Question: Couple of times a day I get this, usually when typing in a browser() statement while debugging.

It repeats a whole bunch of brackets, when I only typed a pair. Usually I very quickly type "browser() :w " (without the quotes) so that I can save and go back to my R environment, and it pauses for a second, and then sticks all these brackets in. It's not really a problem, a quick Undo takes it out, just wondering why it does this. Am I moving too fast for Vim (touch typist).
I'm using Vim 7.3 on Windows 7. Does this on more than one machine. In all cases I'm also mapping caps lock to escape using sharpkeys, I don't know if that might be a factor. Anybody seeing this? Any remedy?
Thanks.
For completeness, here is my vimrc file:
'''
colorscheme clarity
syntax enable
set guifont=Consolas:h10:cANSI
set number
set tabstop=4
set shiftwidth=4
set softtabstop=4
set expandtab
set autoindent
set smarttab
set backspace=indent,eol,start
set nocompatible
set expandtab
filetype plugin on
filetype indent on
set ruler
set cursorline
set noerrorbells
set visualbell
"set guioptions-=m
set guioptions-=T
'''
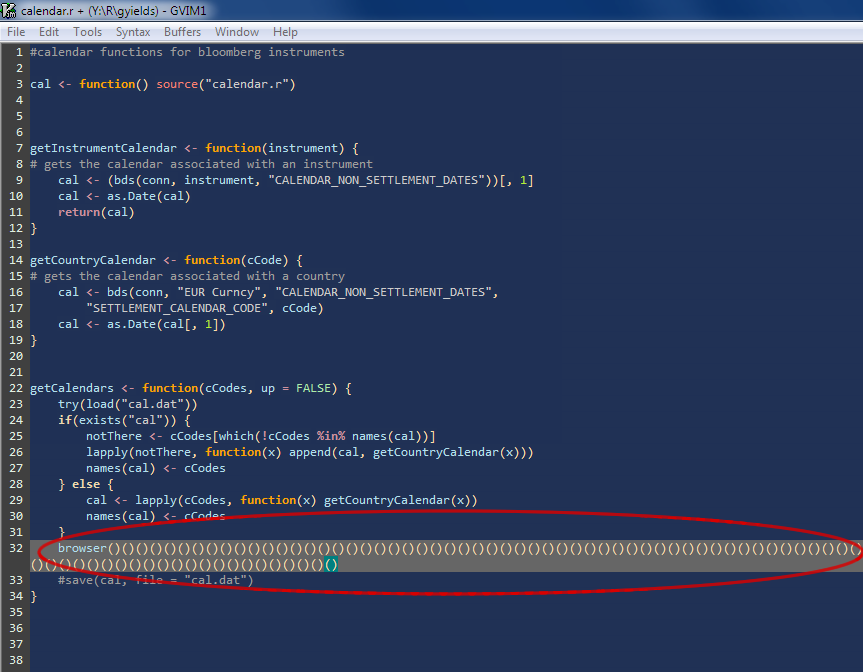
Answer: I am guessing on line 32 you had:
'''
browser
'''
Then you typed:
'''
90a()<esc>
'''
The mistake here being that typed "90", thinking that you were in insert/append mode, realized you weren't went into that mode, typed your parenthesis, then exited. What you actually told vim was "Append this text 90 times", and it gladly did it for you, so you ended up with:
'''
browser()()()()()()()()()()()()()()()()()()()()()()()()()()()()()()()()()()()()()()()()()()()()()()()()()()()()()()()()()()()()()()()()()()()()()()()()()()()()()()()()()()()()()()()()()()
'''
It's ok, it happens to the best of us.